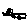
Label: car